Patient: sex F, age 33
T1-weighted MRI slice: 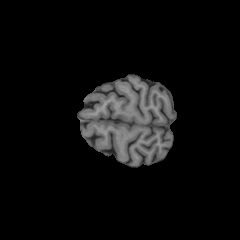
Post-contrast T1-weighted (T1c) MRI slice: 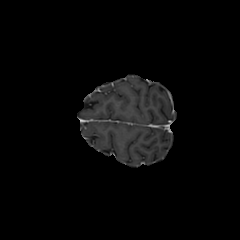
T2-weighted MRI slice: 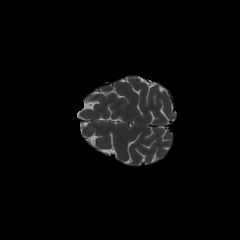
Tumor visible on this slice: no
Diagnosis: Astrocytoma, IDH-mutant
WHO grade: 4